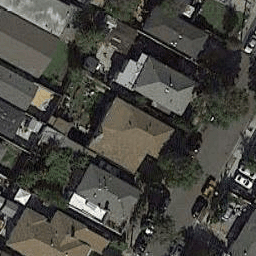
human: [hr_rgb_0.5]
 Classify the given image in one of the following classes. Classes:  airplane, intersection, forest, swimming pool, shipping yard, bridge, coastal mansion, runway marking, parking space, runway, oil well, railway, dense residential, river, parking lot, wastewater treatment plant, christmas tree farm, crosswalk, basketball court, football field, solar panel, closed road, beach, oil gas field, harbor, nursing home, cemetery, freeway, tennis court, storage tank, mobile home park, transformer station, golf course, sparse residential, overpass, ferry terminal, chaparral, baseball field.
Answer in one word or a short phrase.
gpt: dense residential